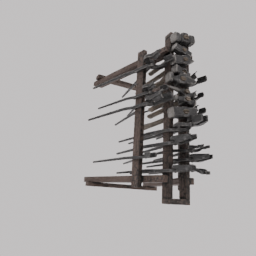
Label: tools